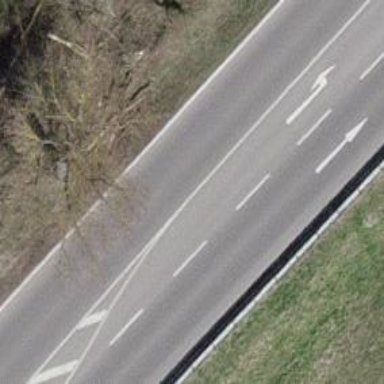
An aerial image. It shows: Asphalt road classified as primary highway.